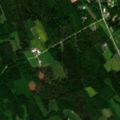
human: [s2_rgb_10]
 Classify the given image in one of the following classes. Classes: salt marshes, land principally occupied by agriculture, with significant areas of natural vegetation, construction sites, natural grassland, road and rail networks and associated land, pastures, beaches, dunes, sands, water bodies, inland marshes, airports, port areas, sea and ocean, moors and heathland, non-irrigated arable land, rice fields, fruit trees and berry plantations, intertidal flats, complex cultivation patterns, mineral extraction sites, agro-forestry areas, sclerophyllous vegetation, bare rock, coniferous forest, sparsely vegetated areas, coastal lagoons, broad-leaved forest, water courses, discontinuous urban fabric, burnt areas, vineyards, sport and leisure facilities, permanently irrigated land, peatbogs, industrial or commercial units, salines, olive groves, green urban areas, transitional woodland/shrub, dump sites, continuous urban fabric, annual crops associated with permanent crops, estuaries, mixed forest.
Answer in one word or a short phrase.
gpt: land principally occupied by agriculture, with significant areas of natural vegetation, broad-leaved forest, mixed forest